Aerial crown-view tile of a tropical tree (Barro Colorado Island, Panama), acquired 20250818:
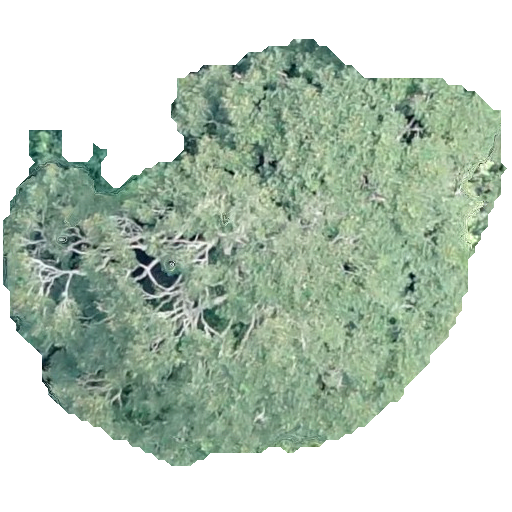
Species: Jacaranda copaia
GBIF accepted scientific name: Jacaranda copaia
Crown area: 212.665 m²